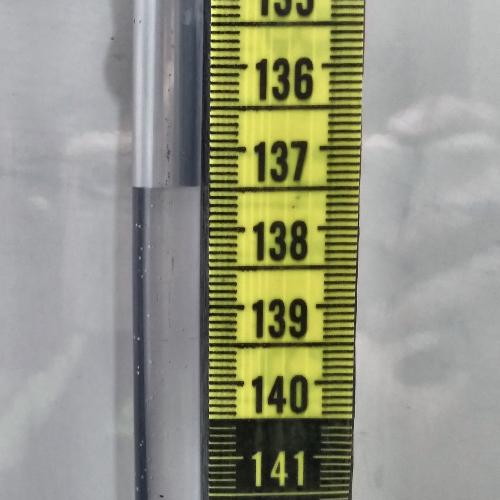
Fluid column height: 137.5 cm